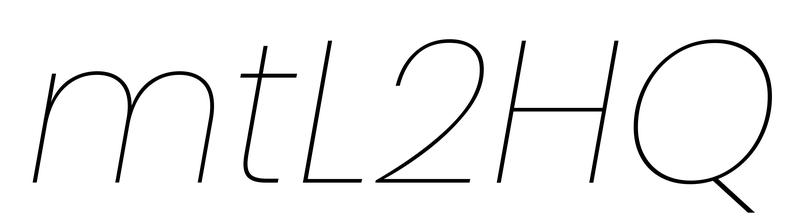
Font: Poppins-ThinItalic